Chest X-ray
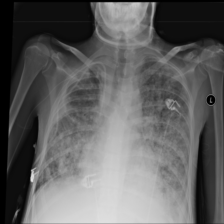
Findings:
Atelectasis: negative
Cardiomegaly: negative
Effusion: positive
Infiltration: positive
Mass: negative
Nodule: negative
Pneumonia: negative
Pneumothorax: negative
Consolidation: negative
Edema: negative
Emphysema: negative
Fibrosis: negative
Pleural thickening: negative
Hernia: negative